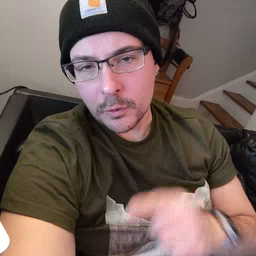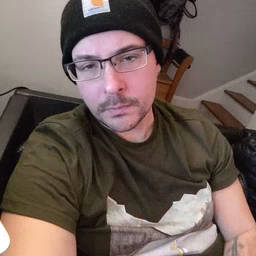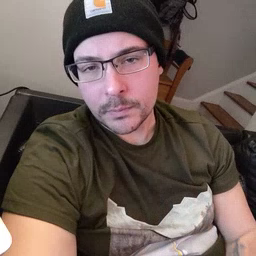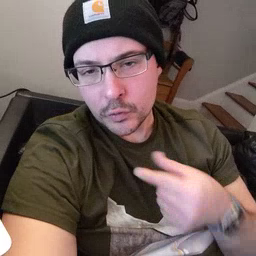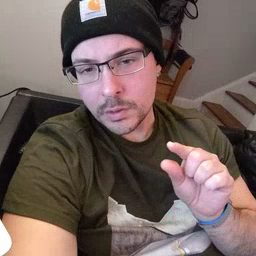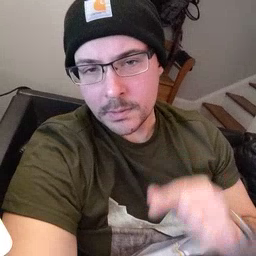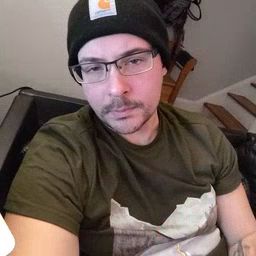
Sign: green